Question: I wrote the code bellow, but something strange is happening. Some parts of the string substitution with jinga2 are puting the substituted string into ''u( )'', this way:

But this is happening only with 3 variables. Here the HTML template:
'''
<!DOCTYPE html>
<html>
<head>
<title>Contract with Python</title>
<style type="text/css">
.label {text-align: right}
.error {color: red}
</style>
</head>
<body>
<h2>Contract with Python</h2>
<form method="post">
<hr>
<table>
<tr>
<td class="label">
Name
</td>
<td>
<input type="text" name="person" value=
"{{person}}">
</td>
<td class="error"> {{person_error}}
</td>
</tr>
<tr>
<td class="label">
Nacionality
</td>
<td>
<input type="text" name="nacionality" value=
"{{nacionality}}">
</td>
</tr>
<tr>
<td class="label">
Profession
</td>
<td>
<input type="text" name="profession" value=
"{{profession}}">
</td>
</tr>
<tr>
<td class="label">
Marital Status
</td>
<td>
<select name = "maritalStatus">
<option>unmarried</option>
<option>married</option>
<option>divorced</option>
<option>widower</option>
</select>
</td>
</tr>
<tr>
<td class="label">
Driver's License
</td>
<td>
<input type="text" name="driverLicense" value="
{{driverLicense}}">
</td>
</tr>
<tr>
<td class="label">
SSN
</td>
<td>
<input type="text" name="SSN" value="{{SSN}}">
</td>
<td class="error"> {{SSN_error}}
</td>
</tr>
<tr>
<td class="label">
Address
</td>
<td>
<input type="text" name="address" value=
"{{address}}">
</td>
</tr>
<tr>
<td class="label">
Email (optional)
</td>
<td>
<input type="text" name="email" value="{{email}}">
</td>
<td class="error"> {{email_error}}
</td>
</tr>
</table>
<br>
<hr>
<td class="label">
Contract Type
<select name = "contractType">
<option>House Rental Contract</option>
<option>Car Rental Contract</option>
<option>Other</option>
</select>
</td>
<br>
<br>
<tr>
<td class="label">
Contract number
</td>
<td>
<input type="text" name="numBook" value=
"{{numBook}}">
</td>
</tr>
<tr>
<td class="label">
Initial Page
</td>
<td>
<input type="text" name="numInitialPage" value=
"{{numInitialPage}}">
</td>
</tr>
<tr>
<td class="label">
Final Page
</td>
<td>
<input type="text" name="numFinalPage" value=
"{{numFinalPage}}">
</td>
</tr>
<hr>
<input type="submit">
</form>
</body>
</html>
'''
How to fix that? ?
The entire code is here:
'''
# -*- coding: utf-8 -*-
# -*- coding: utf-8 -*-
#!/usr/bin/env python
#
# Copyright 2007 Google Inc.
#
# Licensed under the Apache License, Version 2.0 (the "License");
# you may not use this file except in compliance with the License.
# You may obtain a copy of the License at
#
# http://www.apache.org/licenses/LICENSE-2.0
#
# Unless required by applicable law or agreed to in writing, software
# distributed under the License is distributed on an "AS IS" BASIS,
# WITHOUT WARRANTIES OR CONDITIONS OF ANY KIND, either express or implied.
# See the License for the specific language governing permissions and
# limitations under the License.
#
import os
import webapp2
import jinja2
jinja_environment = jinja2.Environment(autoescape=True,
loader=jinja2.FileSystemLoader(os.path.join(os.path.dirname(__file__), 'templates')))
import re
from google.appengine.ext import db
USER_RE = re.compile(r"^[a-zA-Z0-9_ -]{3,20}$")
def valid_person(person):
return USER_RE.match(person)
PASS_RE = re.compile(r"^.{3,20}$")
def valid_SSN(SSN):
return PASS_RE.match(SSN)
EMAIL_RE = re.compile(r"^[\S]+@[\S]+\.[\S]+$")
def valid_email(email):
return EMAIL_RE.match(email)
import time
import datetime
def getNumBookPg():
doc = open("numbookpg.txt")
numBookPg = []
numbers = doc.read().split()
for n in numbers:
numBookPg.append(n)
return numBookPg
numBookPage = getNumBookPg()
##def updateNumBookPg(b, ip, fp):
## newNumBookPg = ' ' + b + ' ' + str(int(fp) + 1) + ' ' + str(int(fp) + 1)
## doc = open("numbookpg.txt", "w")
## doc.write(newNumBookPg)
def dateToday():
today = datetime.datetime.today()
todayDay = str(today.day)
todayMonth = str(today.month)
monthExt = {'1':' January ', '2':'February', '3':' March ', '4':'April', '5':'May', '6':'June', '7':' July ', '8':'August', '9':'September', '10':'October', '11':'November ', '12':'December'}
todayYear = str(today.year)
return(todayDay + ' of ' + monthExt[todayMonth] + ' of ' + todayYear)
class MainHandler(webapp2.RequestHandler):
def get(self):
numBook = numBookPage[-3]
## numInitialPage = numBookPage[-2]
## numFinalPage = numBookPage[-1]
template_values = {"person": "",
"nacionality": "",
"SSN": "",
"driverLicense": "",
"email":"",
"person_error": "",
"SSN_error": "",
"driverLicense_error": "",
"address": "",
"email_error": "",
"numBook": numBook,
## "numInitialPage": numInitialPage,
## "numFinalPage": numFinalPage,
}
template = jinja_environment.get_template('index.html')
self.response.out.write(template.render(template_values))
## def write_form(self, text_write):
## self.response.out.write(text_write)
def post(self):
person_name = self.request.get("person")
user_nacionality = self.request.get('nacionality')
user_profession = self.request.get('profession')
user_maritalStatus = self.request.get('maritalStatus')
user_SSN = self.request.get('SSN')
user_email = self.request.get('email')
user_driverLicense = self.request.get('driverLicense')
person_error = ""
SSN_error = ""
driverLicense_error = ""
geted_email_error = ""
address = self.request.get('address')
contractType = self.request.get("contractType")
owner = self.request.get("owner")
witness = self.request.get("witness")
numBook = self.request.get("numBook"),
numInitialPage = self.request.get("numInitialPage"),
numFinalPage = self.request.get("numFinalPage"),
if (person_name and valid_person(person_name)) and (user_SSN and valid_SSN(user_SSN)) and ((not user_email) or (user_email and valid_email(user_email))):
a = Person(firstName = person_name,
nacionality = user_nacionality,
maritalStatus = user_maritalStatus,
profession = user_profession,
SSN = int(user_SSN),
driverLicense = int(user_driverLicense)
#address = user_address
)
a.put()
self.redirect('/your_contract?person=%s&nacionality=%s&profession=%s&maritalStatus=%s&SSN=%s&driverLicense=%s&email=%s&witness=%s&owner=%s&contractType=%s&address=%s&numBook=%s&numInitialPage=%s&numFinalPage=%s' % (person_name, user_nacionality, user_profession, user_maritalStatus, user_SSN, user_driverLicense, user_email,
witness, owner, contractType, address, numBook, numInitialPage, numFinalPage))
else:
if not person_name or not valid_person(person_name):
person_error = "Oh no!!! this person name isn't valid!"
if not user_SSN or not valid_SSN(user_SSN):
SSN_error = "Oh no!!! SSN isn't valid!"
if user_email and not valid_email(user_email):
geted_email_error = "Oh no!!! e-mail isn't valid!"
template_values = {"person": person_name,
"nacionality": user_nacionality,
"maritalStatus": user_maritalStatus,
"profession": user_profession,
"SSN": user_SSN,
"driverLicense": user_driverLicense,
"email": user_email,
"person_error": person_error,
"SSN_error": SSN_error,
"driverLicense_error": user_driverLicense,
"address": address,
"email_error": geted_email_error}
template = jinja_environment.get_template('index.html')
self.response.out.write(template.render(template_values))
class your_contractHandler(webapp2.RequestHandler):
def get(self):
geted_person_name = self.request.get('person')
geted_user_nacionality = self.request.get("nacionality")
geted_user_profession = self.request.get("profession")
geted_user_maritalStatus = self.request.get("maritalStatus")
geted_user_SSN = self.request.get('SSN')
geted_user_email = self.request.get('email')
geted_user_driverLicense = self.request.get('driverLicense')
geted_person_error = ""
geted_SSN_error = ""
geted_driverLicense_error = ""
geted_address = self.request.get('address')
geted_owner = self.request.get("owner")
geted_witness = self.request.get("witness")
geted_contractType = self.request.get("contractType")
geted_dateToday = dateToday()
your_contract = jinja_environment.get_template('your_contract.html')
geted_numBook = self.request.get('numBook')
geted_numInitialPage = self.request.get('numInitialPage')
geted_numFinalPage = self.request.get('numFinalPage')
## updateNumBookPg(geted_numBook, geted_numInitialPage, geted_numFinalPage)
your_contract_values = {"person":geted_person_name,
"nacionality":geted_user_nacionality,
"maritalStatus": geted_user_maritalStatus,
"profession": geted_user_profession,
"SSN":geted_user_SSN,
"driverLicense":geted_user_driverLicense,
"address":geted_address,
"email":geted_user_email,
"contractType":geted_contractType,
"dateContract":geted_dateToday,
"numBook":geted_numBook,
"numInitialPage":geted_numInitialPage,
"numFinalPage":geted_numInitialPage,
}
template = jinja_environment.get_template('index.html')
self.response.out.write(your_contract.render(your_contract_values))
class Person(db.Model):
firstName = db.StringProperty(required = True)
# lastName = db.StringProperty(required = True)
nacionality = db.StringProperty(required = True)
maritalStatus = db.StringProperty(required = True)
profession = db.StringProperty(required = True)
SSN = db.IntegerProperty(required = True)
driverLicense = db.IntegerProperty(required = True)
# address = db.PostalAdressProperty(required = True)
# condition = db.StringProperty(required = False, choices=set(["buyer", "seller", "renter", "owner", "witness"]))
##class Acts(db.Model):
## firstPart = db.StringProperty(required = True)
## secondPart = db.StringProperty(required = True)
## contractNumber = db.IntegerProperty(required = False)
## contractDate = db.DateProperty(auto_now_add=True)
## contractDraft = db.TextProperty(required = True)
app = webapp2.WSGIApplication([('/', MainHandler), ('/your_contract', your_contractHandler)],
debug=True)
'''
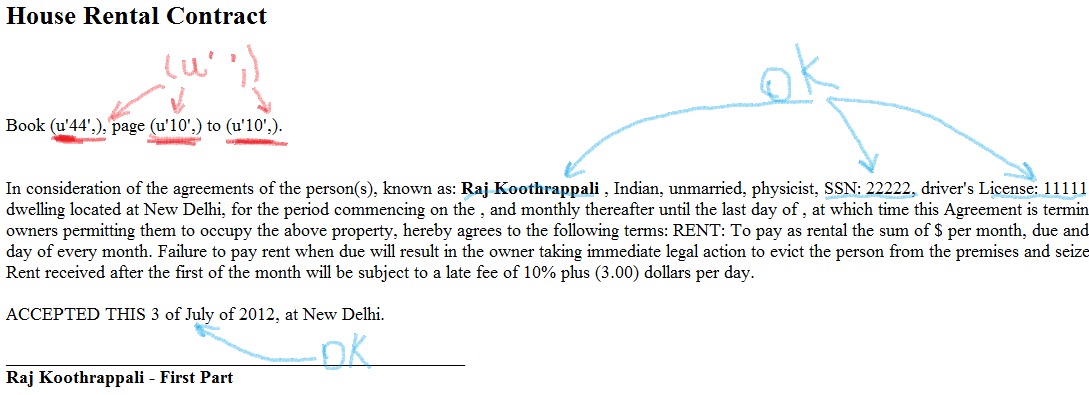
Answer: '''
numBook = self.request.get("numBook"),
numInitialPage = self.request.get("numInitialPage"),
numFinalPage = self.request.get("numFinalPage"),
'''
As Wooble's comment says, these lines shouldn't end with commas.